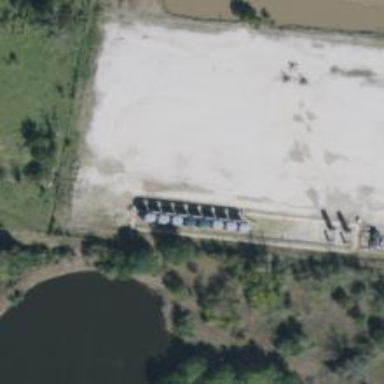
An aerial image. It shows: Storage tank with man-made structure.